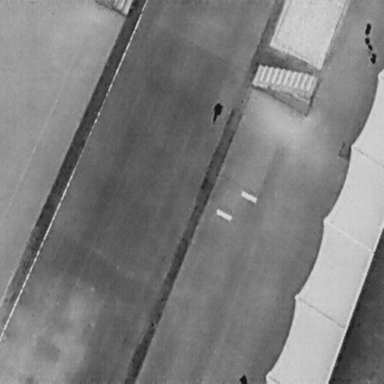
There are two People in the infrared image.